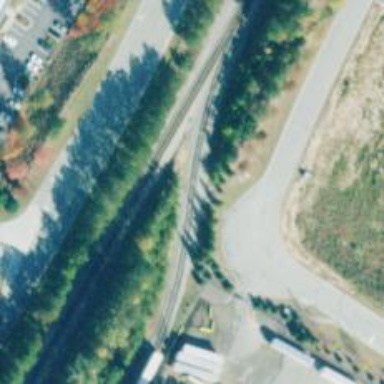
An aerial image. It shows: Rail spur service.